Question: I am trying to decode a repeated json object as data frame in R. I am able to decode the first part but the object is repeating while showing information for next column ( It would be best if you see the code)
Expected:

The dataset
'''
structure(list(X__1 = c(1, 2, 3, 4, 5), country = c(3, 3, 3,
3, 3), message = c("<p>Con la tua firma, ripartiamo insieme. <br> In sede di dichiarazione dei redditi dona il <a class="_58cn"><span class="_5afx"><span class="_58cl _5afz">#</span><span class="_58cm">2x1000</span></span></a> al <a class="_58cn"><span class="_5afx"><span class="_58cl _5afz">#</span><span class="_58cm">PD</span></span></a>, scrivi <a class="_58cn"><span class="_5afx"><span class="_58cl _5afz">#</span><span class="_58cm">M20</span></span></a>.<br> A te non costa nulla, insieme saremo piu liberi.</p>",
"<p>Con la tua firma, ripartiamo insieme</p>", "<p>L'apprendimento permanente e la piu grande possibilita per garantire un lavoro stabile durante la tua carriera. E un tuo diritto formarti per il tuo (prossimo) lavoro. Noi vogliamo una garanzia per le competenze europea. Vogliamo un pilastro europeo dei diritti sociali. Vogliamo anche un piano europeo di azione sociale. <a class="_58cn"><span class="_5afx"><span class="_58cl _5afz">#</span><span class="_58cm">SocialSummit17</span></span></a> <a class="_58cn"><span class="_5afx"><span class="_58cl _5afz">#</span><span class="_58cm">SocialEurope</span></span></a> <a class="_58cn"><span class="_5afx"><span class="_58cl _5afz">#</span><span class="_58cm">Gothenburg</span></span></a></p>",
"<p>Che brutta giornata per l'Italia e per la Democrazia.<br> Era tutto pronto, anche io ero pronto a occuparmi di immigrazione e sicurezza, ma niente, qualcuno oggi ha detto NO.<br> Il governo del cambiamento non poteva nascere, i Signori dello Spread e delle banche, i ministri di Berlino, di Parigi e di Bruxelles non erano d'accordo.<br> Rabbia? Tanta. Paura? Zero.<br> Cambieremo questo Paese, insieme.<span class="text_exposed_hide">...</span><span class="text_exposed_show"><br> Io non mollo Amici, conto su di Voi.<br> Prima gli italiani!</span></p>",
"<div class="mbs _5pbx" id="js_5oc">Cambiamo insieme la Basilicata x un futuro migliore! Segui il nostro lavoro giornoxgiorno!</div>"
), created_at = structure(c(<PHONE>, <PHONE>, <PHONE>,
<PHONE>, <PHONE>), class = c("POSIXct", "POSIXt"), tzone = "UTC"),
updated_at = structure(c(<PHONE>, <PHONE>, <PHONE>,
<PHONE>, <PHONE>), class = c("POSIXct", "POSIXt"), tzone = "UTC"),
lang = c("it-IT", "it-IT", "it-IT", "it-IT", "it-IT"), political_probability = c(0.996111675473273,
0.898237740210695, 0.78140195632652, 0.996097443958498, 0.780792285415908
), targets = c("{"target": "Age", "segment": "compresa tra 35 e 64 anni "}",
"{"target": "Age", "segment": "compresa tra 25 e 64 anni "}",
NA, "{"target": "Age", "segment": "pari o superiore a 13 anni "}",
"{"target": "Age", "segment": "18 and older"}, {"target": "Region", "segment": "Basilicata"}"
), advertiser = c("Partito Democratico", "Partito Democratico",
"Partito del Socialismo Europeo", "Matteo Salvini", "Gianni Rosa"
), id = c(3228, 3229, 3230, 3231, 3232)), row.names = c(NA,
-5L), class = c("tbl_df", "tbl", "data.frame"))
'''
My try
I tried to read the file then tried to decode it using jsonlite package
'''
doc <-read_excel("italy.xlsx")
doc[doc$targets == "NA"] <- NA
flatten_json <- . %>%
str_c(., collapse = ",") %>%
str_c("[", ., "]") %>%
# str_c("{", ., "}") %>%
fromJSON(flatten = T)
parse <- . %>%
bind_cols(flatten_json(.$targets))
doc <- parse(doc)
'''
The result I am getting is working on for row 1 & 2 because they dont have nested structure, it fails for "NA" & blank rows & also for nested structure like row 5
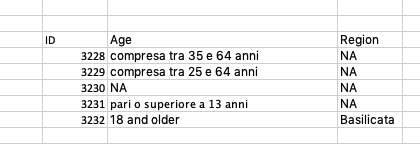
Answer: To keep the data associated with the current rows, you'll need to iterate 'fromJSON' across 'targets'. You'll need to deliberately skip the 'NA' value, though (putting in a placeholder that will expand nicely), and wrap everything in '[...]', because the fifth observation is poorly formed JSON.
Afterwards, you'll need some munging to get it into the correct form. 'tidyr::unnest' will expand the list column, and 'tidyr::spread' will reshape the data to wide form.
'''
library(tidyverse)
df2 <- df %>%
mutate(targets = map(targets, ~if (is.na(.x)) { # iterate, create list column
tibble(target = 'Age') # what to return for NAs
} else {
jsonlite::fromJSON(paste0('[', .x, ']')) # parse fixed JSON
})) %>%
unnest() %>% # expand list column
spread(target, segment) # reshape from long to wide form
df2
#> # A tibble: 5 x 11
#> X__1 country message created_at updated_at lang
#> <dbl> <dbl> <chr> <dttm> <dttm> <chr>
#> 1 1 3 "<p>Co... 2018-05-31 07:25:01 2018-06-03 13:49:53 it-IT
#> 2 2 3 <p>Con... 2018-05-14 14:24:20 2018-05-21 08:52:41 it-IT
#> 3 3 3 "<p>L\u2026 2017-11-16 11:27:48 2017-11-16 11:29:58 it-IT
#> 4 4 3 "<p>Ch... 2018-05-28 10:42:35 2018-05-31 10:50:53 it-IT
#> 5 5 3 "<div ... 2018-05-21 18:01:38 2018-06-10 14:13:53 it-IT
#> # ... with 5 more variables: political_probability <dbl>, advertiser <chr>,
#> # id <dbl>, Age <chr>, Region <chr>
df2 %>% select(id, Age, Region)
#> # A tibble: 5 x 3
#> id Age Region
#> <dbl> <chr> <chr>
#> 1 3228 "compresa tra 35 e 64 anni " <NA>
#> 2 3229 "compresa tra 25 e 64 anni " <NA>
#> 3 3230 <NA> <NA>
#> 4 3231 "pari o superiore a 13 anni " <NA>
#> 5 3232 18 and older Basilicata
'''